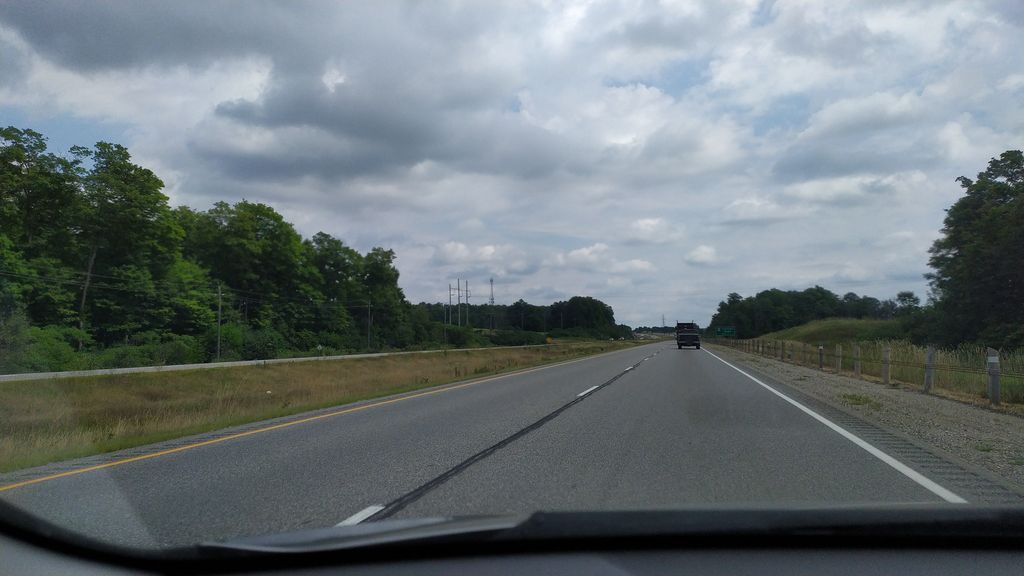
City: kitchener-waterloo